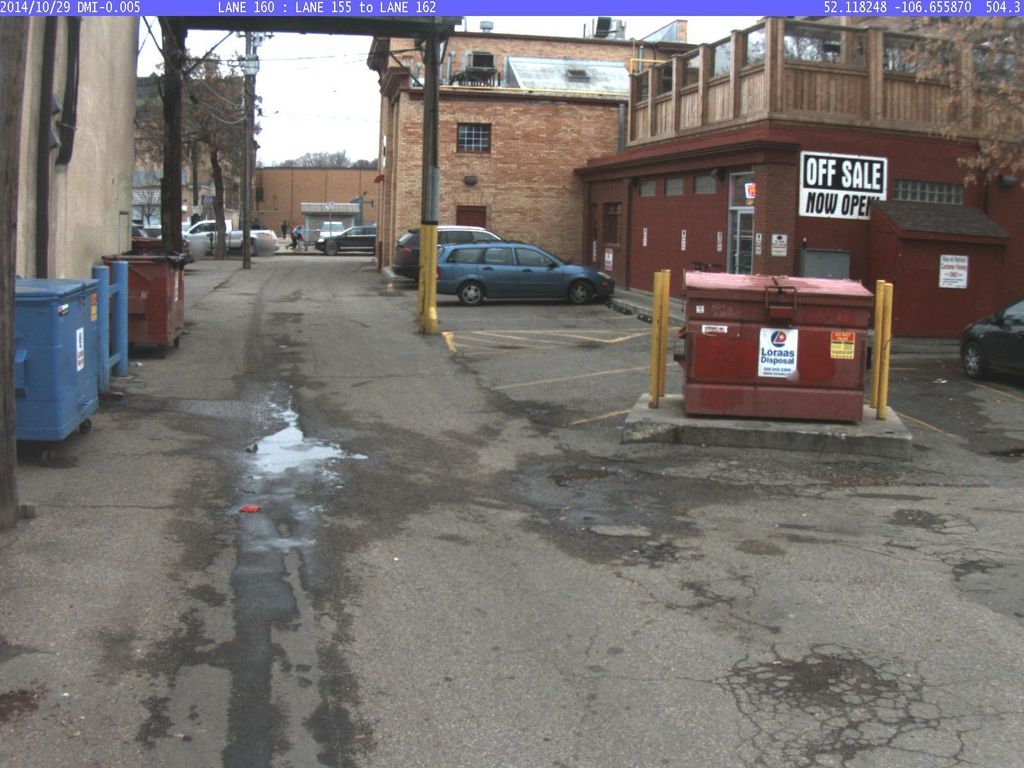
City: saskatoon